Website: home-depot
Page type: delivery-shipping
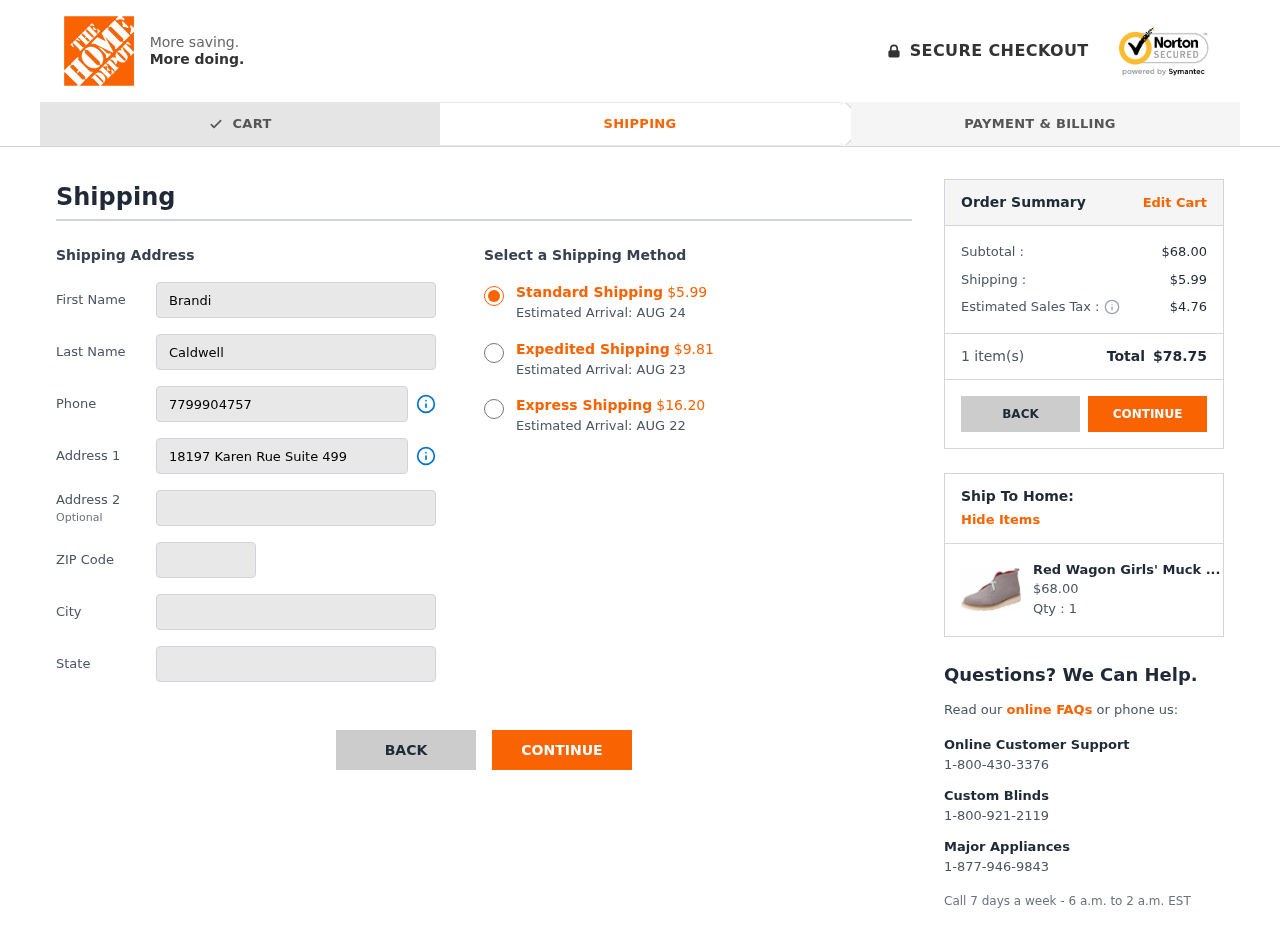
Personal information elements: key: PII_CITY
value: Ashleyfort
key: PII_FIRSTNAME
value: Brandi
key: PII_LASTNAME
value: Caldwell
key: PII_PHONE
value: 7799904757
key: PII_POSTCODE
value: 36654
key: PII_STATE
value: Nevada
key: PII_STREET
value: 18197 Karen Rue Suite 499
Product elements: key: PRODUCT1_NAME
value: Red Wagon Girls' Muck Desert Boots, Grey, 8 us
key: PRODUCT1_PRICE
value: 68
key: PRODUCT1_QUANTITY
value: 1
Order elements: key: ORDER_SHIPPING_COST_STANDARD
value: $5.99
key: ORDER_DELIVERY_DATE
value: AUG 24
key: ORDER_SHIPPING_COST_EXPEDITED
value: $9.81
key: ORDER_DELIVERY_DATE_EXPEDITED
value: AUG 23
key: ORDER_SHIPPING_COST_EXPRESS
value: $16.20
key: ORDER_DELIVERY_DATE_EXPRESS
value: AUG 22
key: ORDER_SUBTOTAL
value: $68.00
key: ORDER_SHIPPING_COST
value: $5.99
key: ORDER_TAX
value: $4.76
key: ORDER_NUM_ITEMS
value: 1
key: ORDER_TOTAL
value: $78.75